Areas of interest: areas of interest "Post Office"
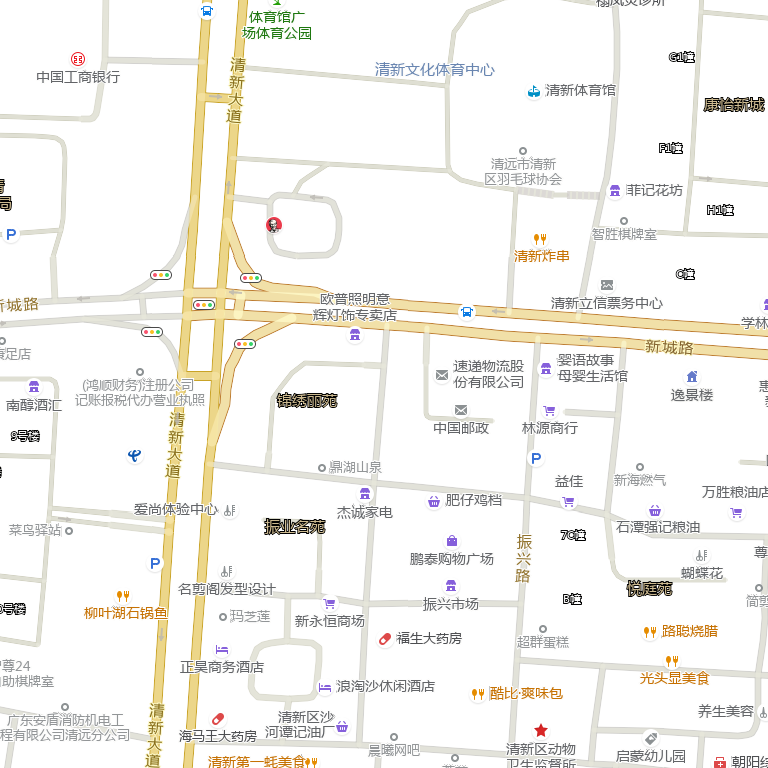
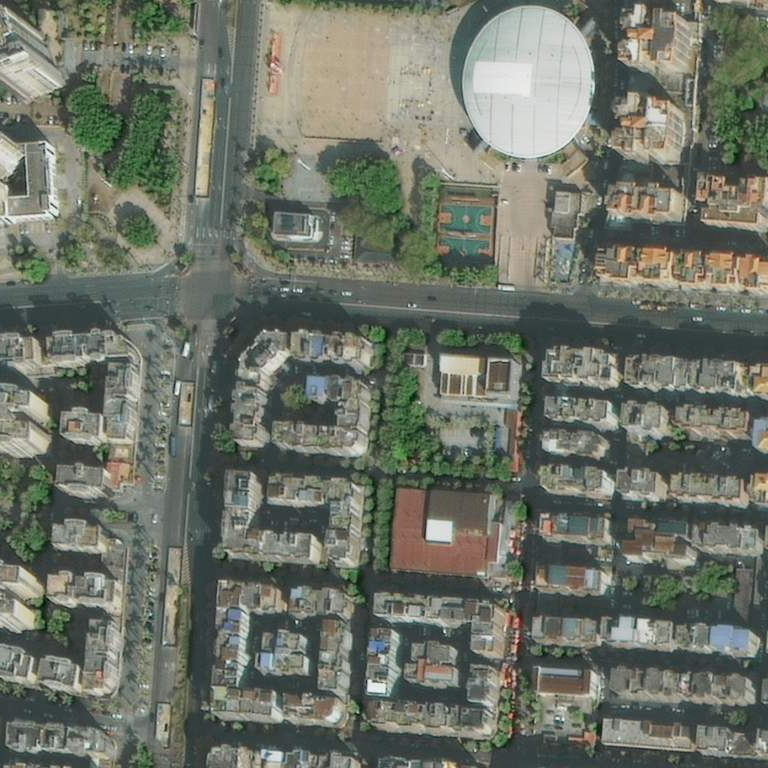